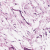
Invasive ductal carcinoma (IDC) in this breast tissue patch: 0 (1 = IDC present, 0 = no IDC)